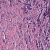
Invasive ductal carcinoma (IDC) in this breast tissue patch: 1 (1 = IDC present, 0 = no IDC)